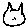
Label: cat